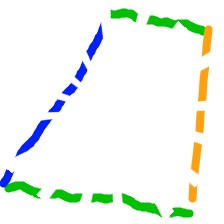
Shape: trapezoid